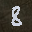
Label: 8